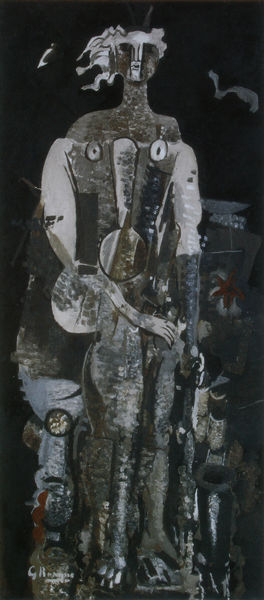
Titel: La nuit, Die Nacht
Künstler: Georges Braque
Institution: Privatsammlung
Schlagwörter: dunkel, gemälde, mann, vogel, weiß, kubismus, braun, busen, frau, grau, haar, nacht, schwarz, gesicht, mensch, figur, haare, stehend, kind, skulptur, beine, abstrakt, modern, wehen, zehen, traum, stücke, picasso, teile, de chirico